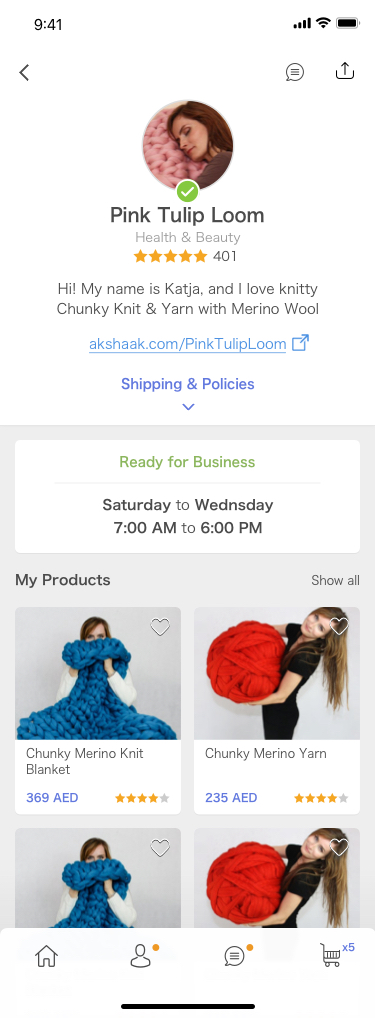
Text in this UI design:
Chunky Merino Knit Blanket
369 AED
Chunky Merino Knit Blanket
369 AED
Chunky Merino Yarn
235 AED
My Products
Show all
Chunky Merino Yarn
235 AED
Ready for Business
Saturday to Wednsday
7:00 AM to 6:00 PM
Shipping & Policies
akshaak.com/PinkTulipLoom
Hi! My name is Katja, and I love knitty Chunky Knit & Yarn with Merino Wool
401
Health & Beauty
Pink Tulip Loom